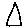
Label: triangle